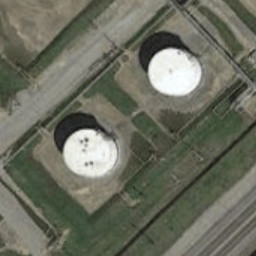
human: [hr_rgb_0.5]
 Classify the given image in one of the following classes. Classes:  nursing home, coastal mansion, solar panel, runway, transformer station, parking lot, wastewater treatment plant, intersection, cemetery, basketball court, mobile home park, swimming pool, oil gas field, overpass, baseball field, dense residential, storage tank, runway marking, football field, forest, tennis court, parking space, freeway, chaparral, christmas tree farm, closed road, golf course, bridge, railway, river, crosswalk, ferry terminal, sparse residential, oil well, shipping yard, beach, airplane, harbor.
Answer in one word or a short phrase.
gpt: storage tank